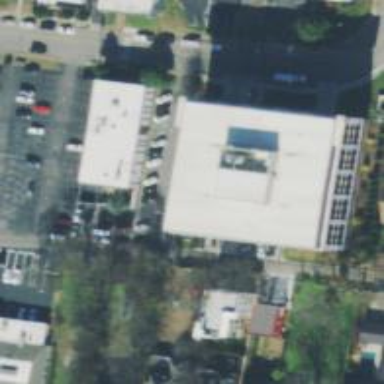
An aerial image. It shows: Commercial building.